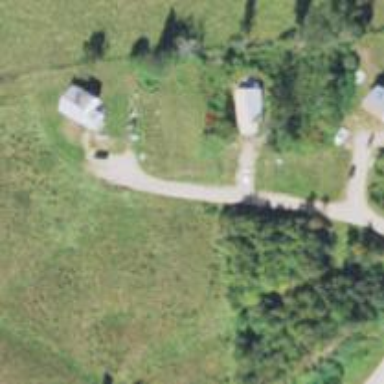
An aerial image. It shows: Driveway.